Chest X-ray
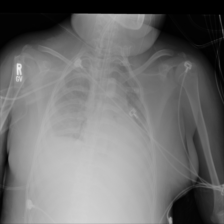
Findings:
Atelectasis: negative
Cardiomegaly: negative
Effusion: negative
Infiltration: negative
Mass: negative
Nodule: negative
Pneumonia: negative
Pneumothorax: negative
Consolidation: negative
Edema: negative
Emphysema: negative
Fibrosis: negative
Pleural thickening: negative
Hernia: negative